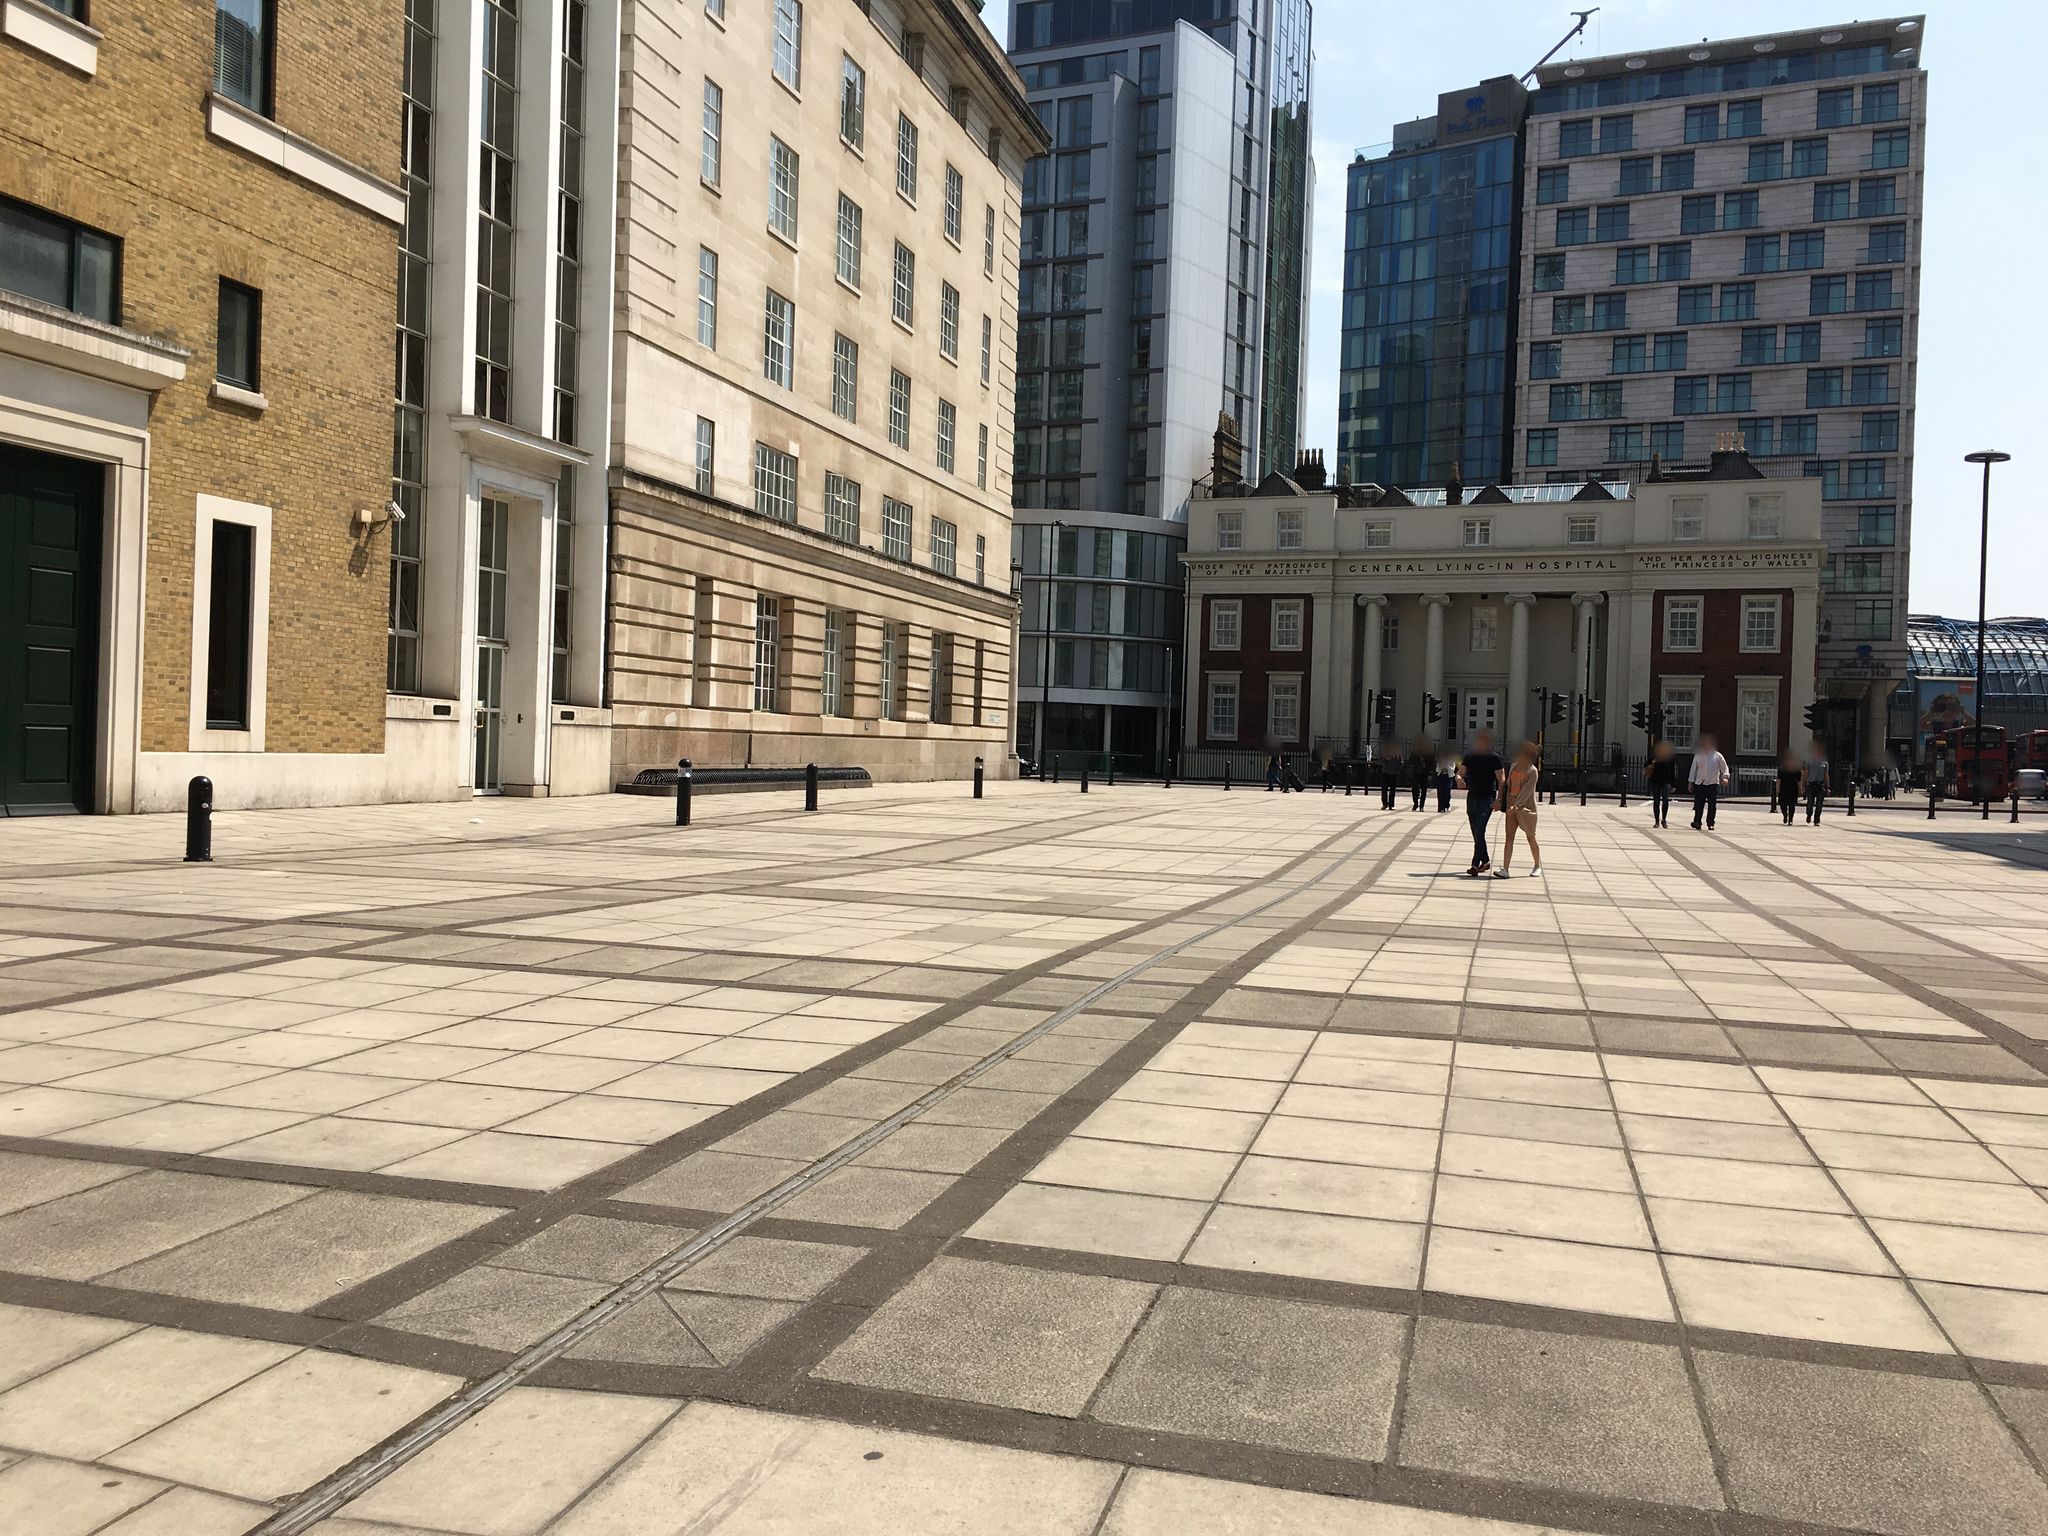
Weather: clear
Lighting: day
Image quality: good
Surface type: walking surface
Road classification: footway, cycleway, pedestrian
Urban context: urban centre
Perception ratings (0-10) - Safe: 6.14, Lively: 8.33, Beautiful: 4.55, Boring: 6.6, Depressing: 3.88, Wealthy: 9.02